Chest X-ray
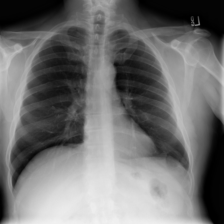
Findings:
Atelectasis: negative
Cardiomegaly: negative
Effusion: negative
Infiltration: negative
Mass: negative
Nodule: negative
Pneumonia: negative
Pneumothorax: negative
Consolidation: negative
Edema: negative
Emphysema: negative
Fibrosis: negative
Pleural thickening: negative
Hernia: negative